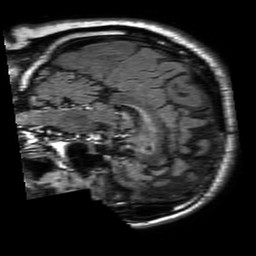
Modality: FLAIR
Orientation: sagittal
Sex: male
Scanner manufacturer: philips
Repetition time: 11 s
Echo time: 0.125 s